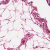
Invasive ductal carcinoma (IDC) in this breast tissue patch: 0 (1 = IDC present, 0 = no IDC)